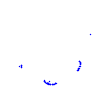
Particle: proton